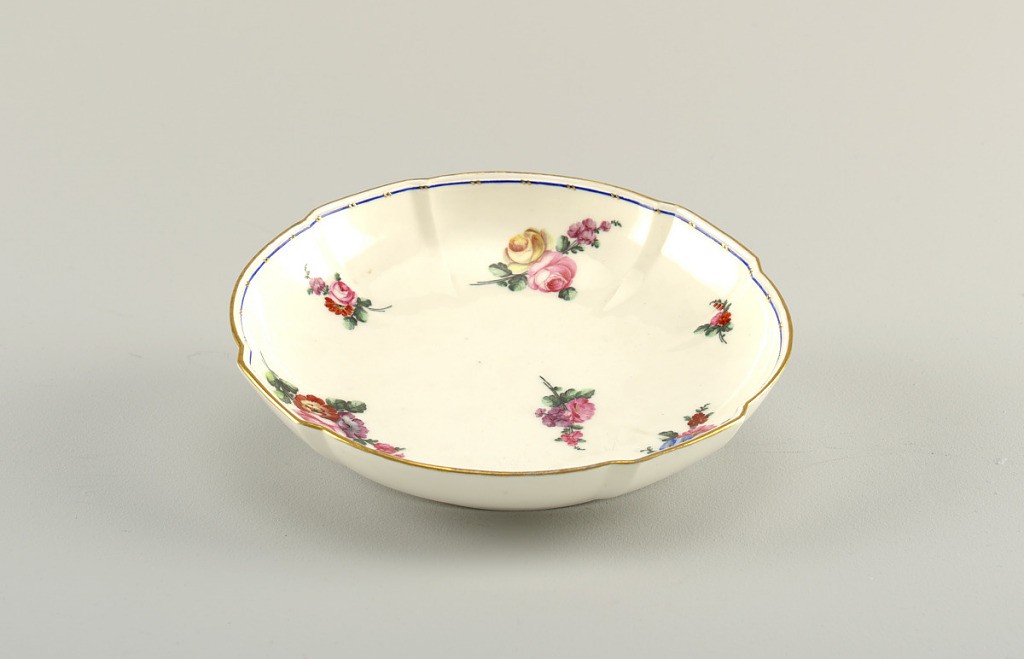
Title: Dish (One of Four)
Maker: Sèvres Porcelain Manufactory, French, established 1756
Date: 1768
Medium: soft paste porcelain, vitreous enamel, gold
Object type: dish
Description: Round with four quadrant protrusions in sides. Decorated with floral sprays. Slim blue band on inside edge. Top edge gilded.